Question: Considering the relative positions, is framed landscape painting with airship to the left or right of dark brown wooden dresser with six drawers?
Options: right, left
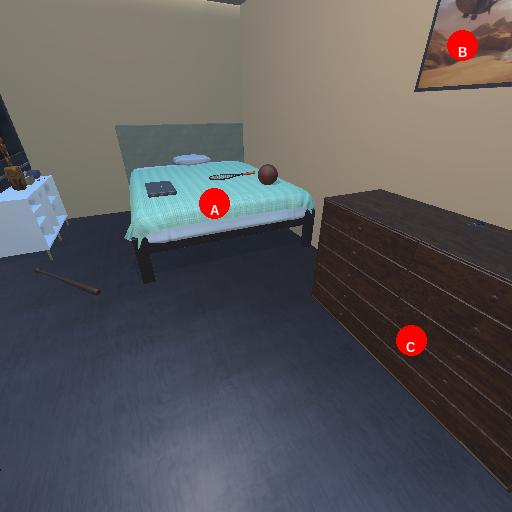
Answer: right